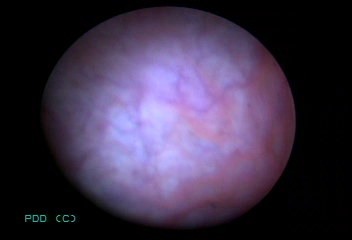
Modality: BLC
Class: Normal mucosa
Bladder cancer association: No